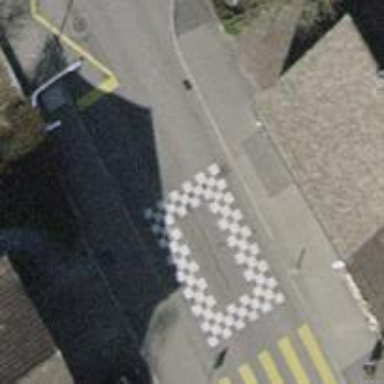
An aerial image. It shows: Traffic calming cushion.